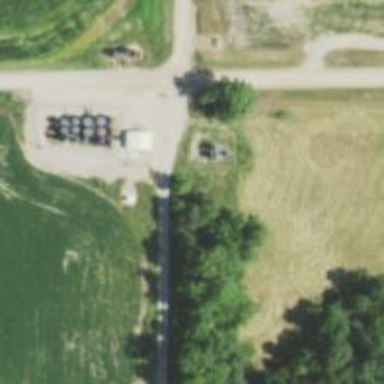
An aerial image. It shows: Storage tank that is man-made.